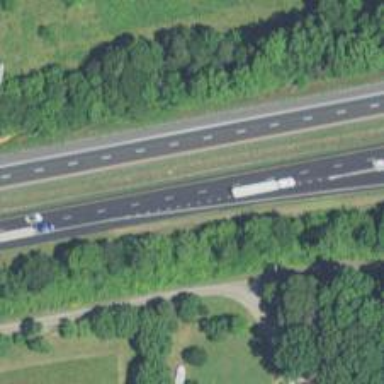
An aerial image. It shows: Motorway junction.